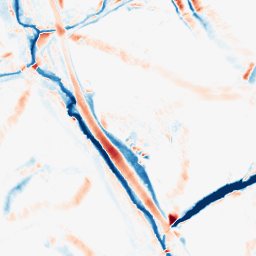
Category: morphological
Decomposition family: morphological_diamond
Decomposition parameters: operation: average
radius: 10
Upsampling method: cubic_mitchell
Upsampling parameters: scale: 2
Upsampling scale: 2